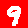
Digit: 9